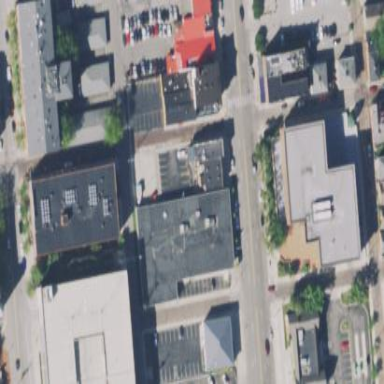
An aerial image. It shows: Commercial building.